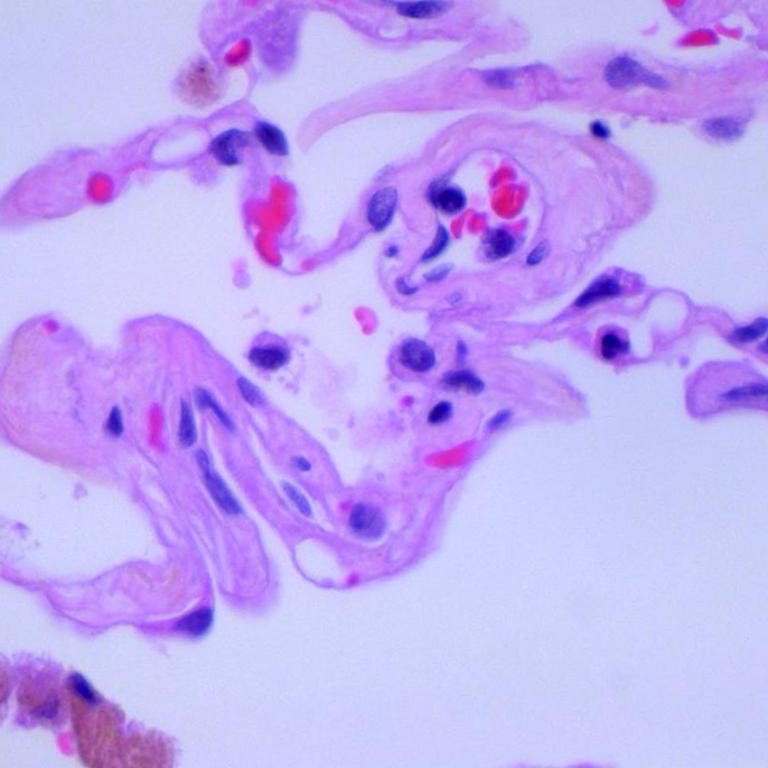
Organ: lung
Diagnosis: benign